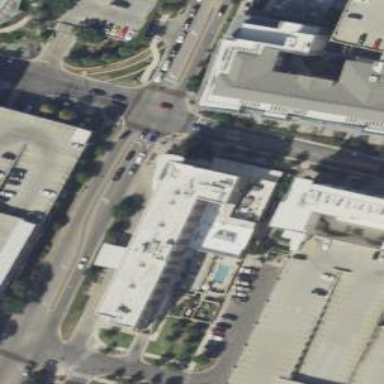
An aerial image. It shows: Hotel building.